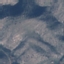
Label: HerbaceousVegetation